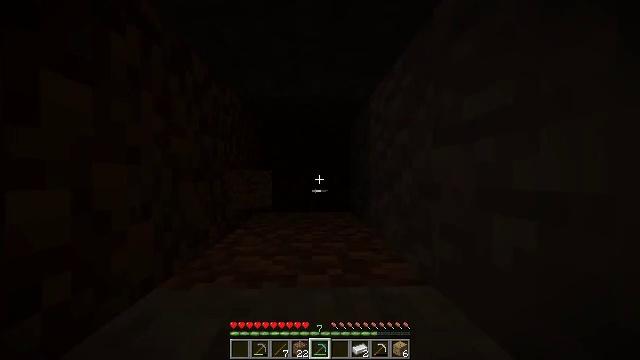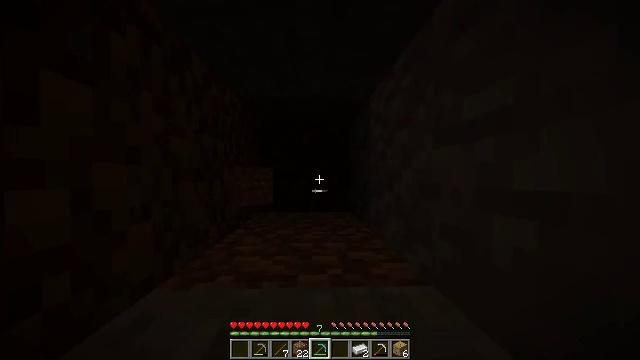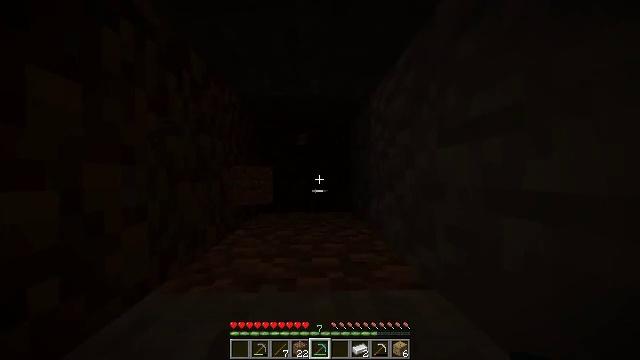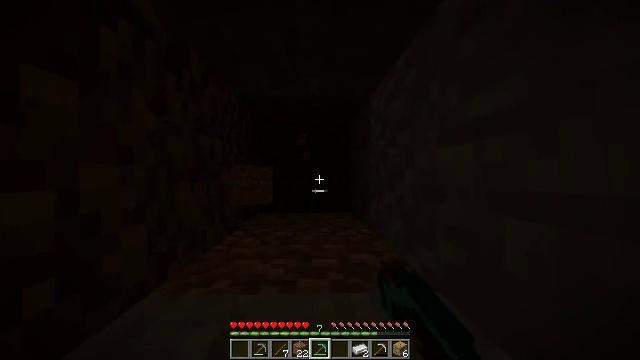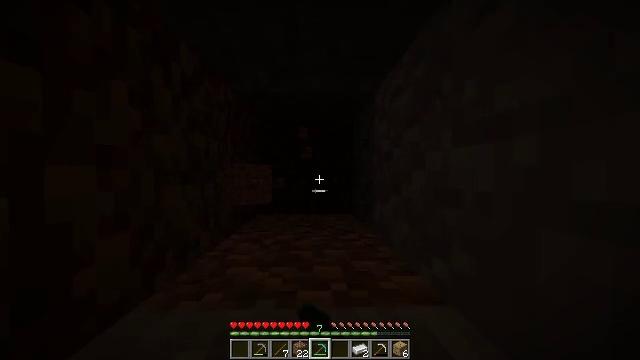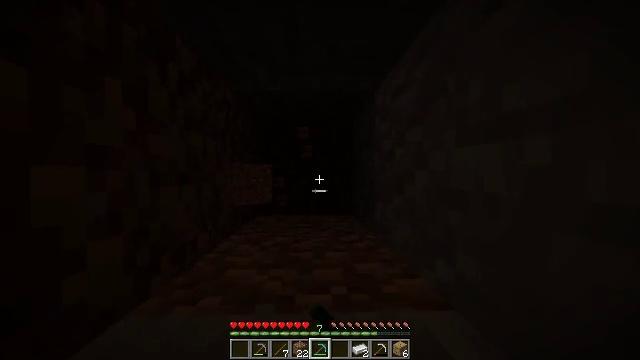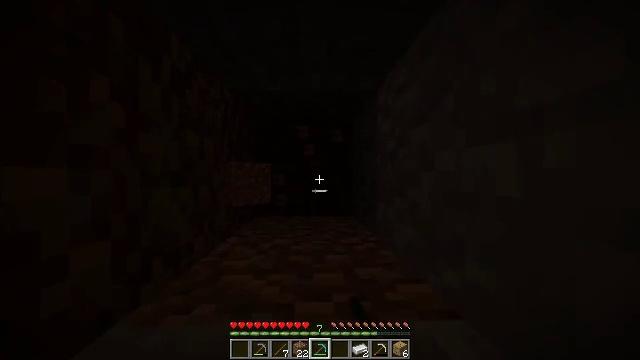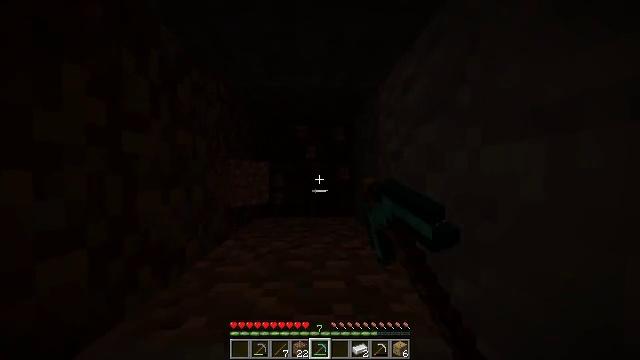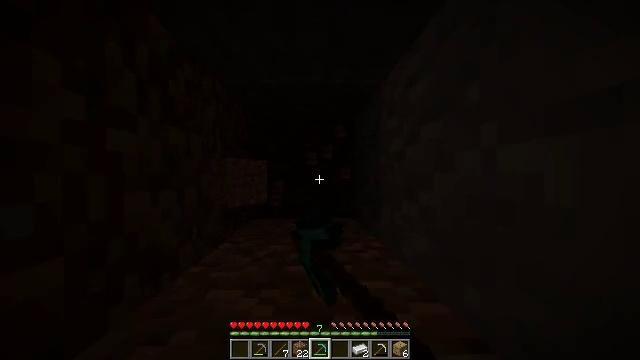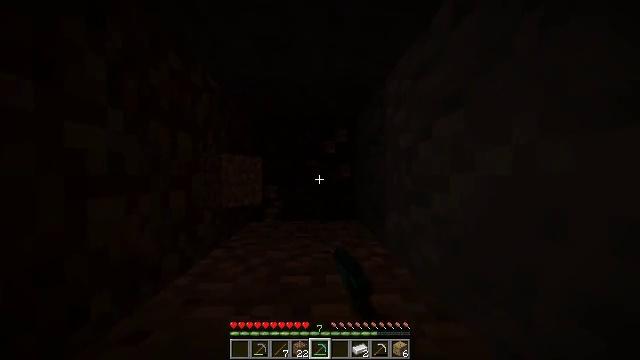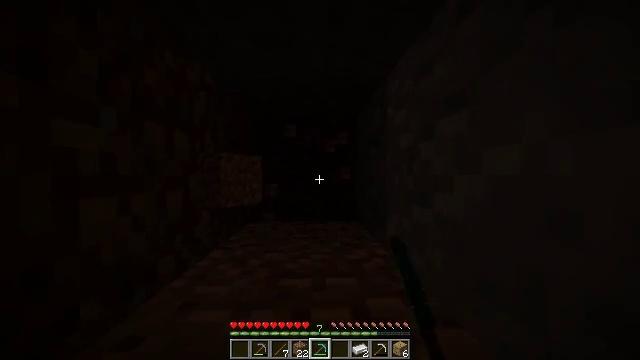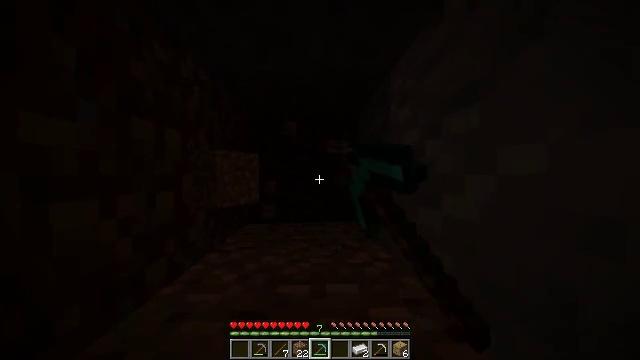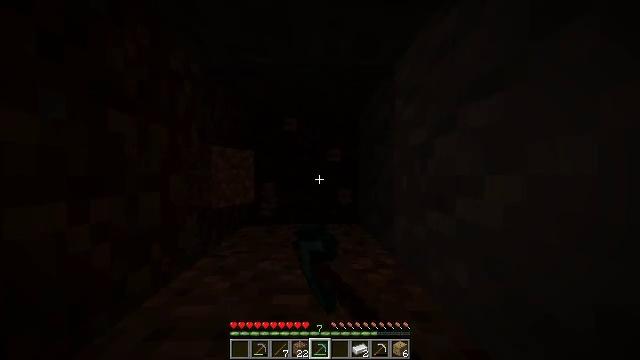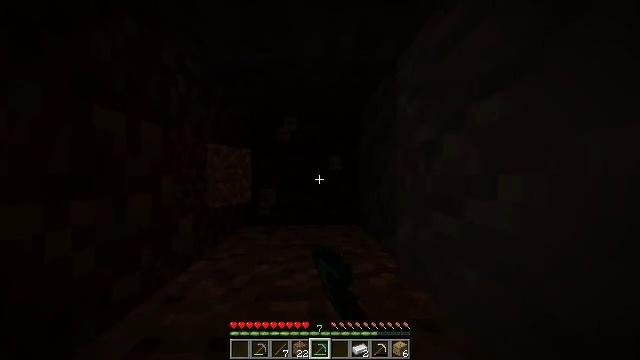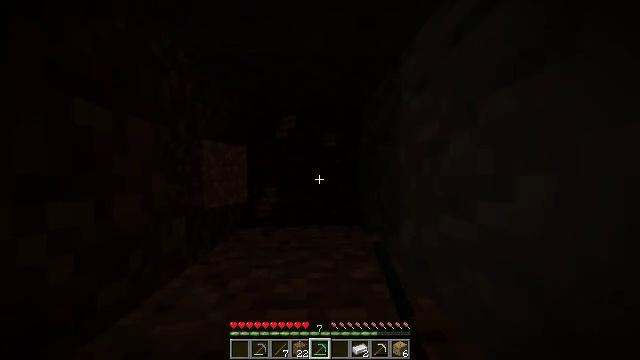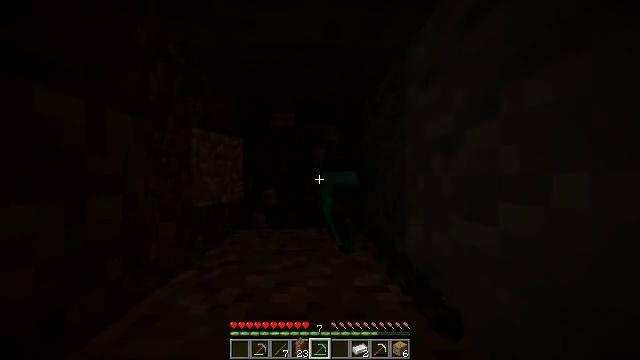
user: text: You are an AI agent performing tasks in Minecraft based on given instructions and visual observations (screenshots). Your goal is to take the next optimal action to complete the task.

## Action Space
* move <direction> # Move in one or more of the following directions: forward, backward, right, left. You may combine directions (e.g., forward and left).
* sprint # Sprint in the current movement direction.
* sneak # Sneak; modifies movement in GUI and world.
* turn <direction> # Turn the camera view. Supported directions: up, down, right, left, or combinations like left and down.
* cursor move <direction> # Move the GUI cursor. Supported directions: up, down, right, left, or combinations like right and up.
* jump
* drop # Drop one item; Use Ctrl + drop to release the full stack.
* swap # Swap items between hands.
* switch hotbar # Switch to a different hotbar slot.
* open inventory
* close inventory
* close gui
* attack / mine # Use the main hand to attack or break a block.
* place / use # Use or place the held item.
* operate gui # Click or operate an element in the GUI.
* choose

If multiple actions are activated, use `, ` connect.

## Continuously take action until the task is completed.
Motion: motion action
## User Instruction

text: Gather dirt.
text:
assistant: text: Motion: no_op
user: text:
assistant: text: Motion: move forward, attack / mine
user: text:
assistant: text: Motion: move forward, attack / mine
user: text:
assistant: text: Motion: move forward, attack / mine
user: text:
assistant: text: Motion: move forward, attack / mine
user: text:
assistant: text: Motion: move forward, attack / mine
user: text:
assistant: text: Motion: move forward, attack / mine
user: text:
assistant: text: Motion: move forward, attack / mine
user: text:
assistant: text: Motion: move forward, attack / mine
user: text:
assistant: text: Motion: move forward, attack / mine
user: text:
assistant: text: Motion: move forward, attack / mine
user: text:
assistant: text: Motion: move forward, attack / mine
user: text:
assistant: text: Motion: move forward, attack / mine
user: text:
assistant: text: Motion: move forward, attack / mine
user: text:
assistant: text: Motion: move forward, attack / mine
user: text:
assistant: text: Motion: move forward, attack / mine
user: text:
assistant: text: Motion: move forward, attack / mine
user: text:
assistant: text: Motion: move forward, attack / mine
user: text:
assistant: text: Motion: move forward, attack / mine
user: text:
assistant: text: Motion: move forward, attack / mine
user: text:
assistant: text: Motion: move forward, attack / mine
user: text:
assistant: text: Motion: attack / mine